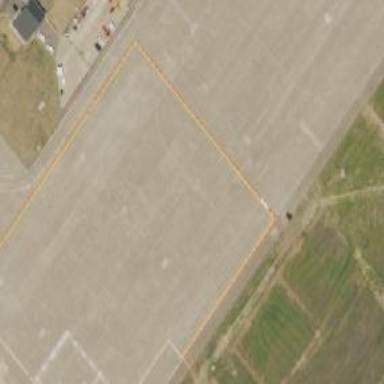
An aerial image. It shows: Image of taxiway at airport.